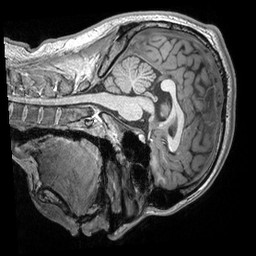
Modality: T1w
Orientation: sagittal
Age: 18
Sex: male
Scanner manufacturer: siemens
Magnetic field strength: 3 T
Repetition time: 2.53 s
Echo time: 0.00298 s